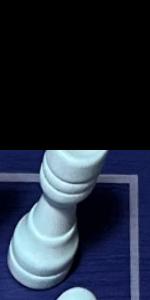
Label: Rook_White